Question: I wrote a code snippet to implement LCS algorithm for my app. In this algorithm I implemented an array using malloc. But, I am not sure if I am doing anything wrong. I could not find any specific message showing the reason. I could not find the way out.
Note: I have arc on
my code is given below
'''
- (IBAction)buttonAction:(id)sender
{
[self getInlineDiffofFragment1:[NSArray arrayWithObjects:@"line1", @"line2", @"line3", @"line4", @"line5", nil] andFragment2:[NSArray arrayWithObjects:@"line1", @"line2", @"line4", @"line6", nil]];
}
- (void)getInlineDiffofFragment1:(NSArray*)fragment1 andFragment2:(NSArray*)fragment2
{
int row = fragment1.count + 1;
int col = fragment2.count + 1;
int *lcs = (int*)malloc(sizeof(int) * row * col); //2d array
NSString *str;
for (int i = 0; i <= fragment1.count; i++) {
lcs[i * row] = 0;
}
for (int j = 0; j <= fragment2.count; j++) {
lcs[0 + j] = 0;
}
for (int i = 1; i < row; i++) {
str = [NSString stringWithFormat:@""];
for (int j = 1; j < col; j++) {
int xy = i * row + j;
if ([[fragment1 objectAtIndex:i - 1] isEqualToString:[fragment2 objectAtIndex:j - 1]]) {
lcs[xy] = lcs[(i - 1) * row + (j - 1)] + 1;
} else {
lcs[xy] = MAX(lcs[(i - 1) * row + j], lcs[i * row + (j - 1)]);
}
str = [str stringByAppendingFormat:@"%d ", lcs[xy]];
}
NSLog(@"%@", str);
}
free(lcs);
NSLog(@"freed");
}
'''
The function perfectly print the result as expected and exit the block. The result is given below
'''
2012-09-26 16:14:18.727 TestDiff[56178:11303] 1 1 1 1
2012-09-26 16:14:18.733 TestDiff[56178:11303] 1 2 2 2
2012-09-26 16:14:18.734 TestDiff[56178:11303] 1 2 2 2
2012-09-26 16:14:18.735 TestDiff[56178:11303] 1 2 3 3
2012-09-26 16:14:18.736 TestDiff[56178:11303] 1 2 3 3
2012-09-26 16:14:18.736 TestDiff[56178:11303] freed
'''
after printing the result and exiting the block it crashes. Crash report is following

The program was ok for the following test function
'''
#define WIDTH 4
#define HEIGHT 5
#define INDEXOF(x,y) ((y*WIDTH) + x)
- (void)testArray
{
NSString *str;
int *myArray = (int *) malloc(sizeof(int) * 5 * 4); // 4 * 5 array
for(int x=0; x<WIDTH; x++){
str = [NSString stringWithFormat:@""];
for(int y=0; y<HEIGHT; y++){
myArray[INDEXOF(x,y)] = y;
str = [str stringByAppendingFormat:@"%d ", myArray[INDEXOF(x, y)]];
}
NSLog(@"%@", str);
}
free(myArray);
}
'''
Thanks for your help
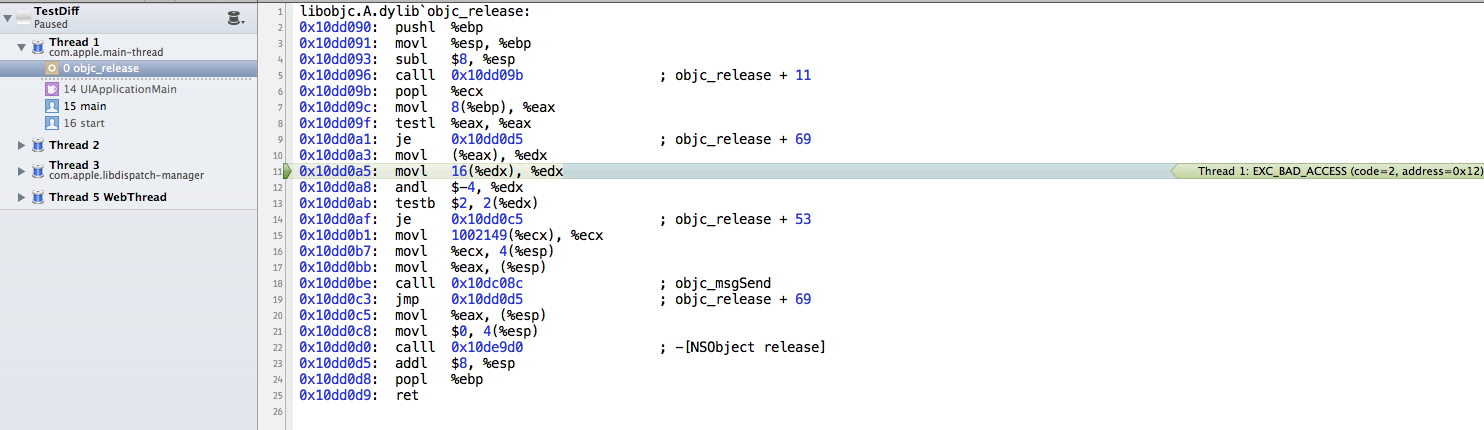
Answer: Have you tried placing a break point on the line with 'free(myArray);'? Does it make it to that point successfully and then crash when you step over it?
Also, if you're getting EXC_BAD_ACCESS, you should try <URL> and see if something has been released already.